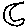
Label: moon